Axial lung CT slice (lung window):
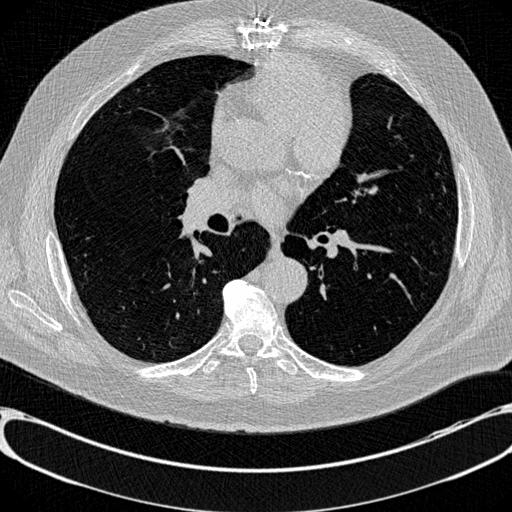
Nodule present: no